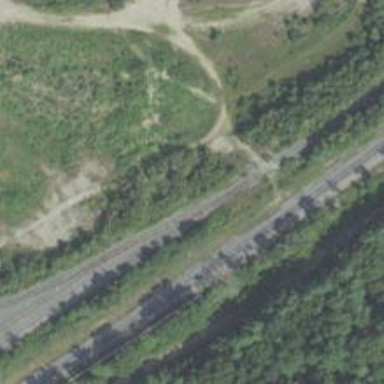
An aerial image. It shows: Railway siding for service.